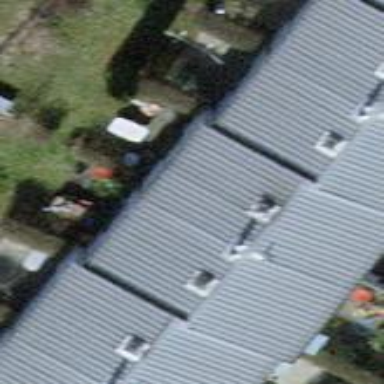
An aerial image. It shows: Terrace building.